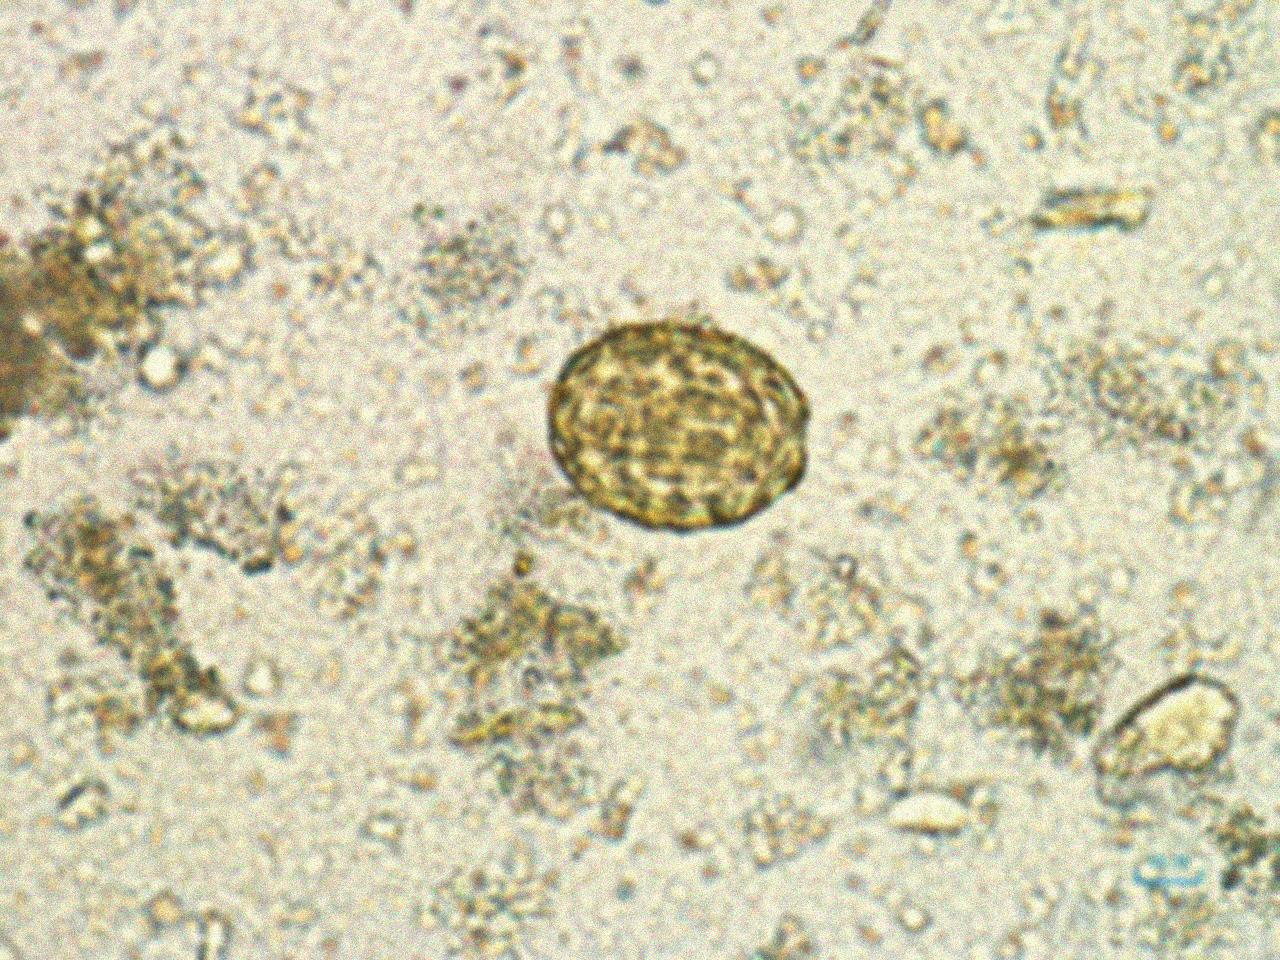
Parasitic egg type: Ascaris lumbricoides